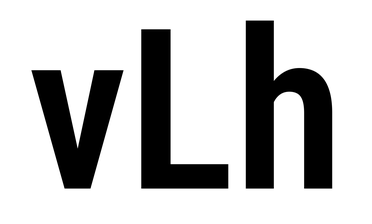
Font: Roboto_Condensed_SemiBold